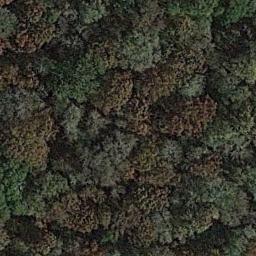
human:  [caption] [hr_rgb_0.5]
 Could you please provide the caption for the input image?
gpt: The forest is consist of yellow and green trees .

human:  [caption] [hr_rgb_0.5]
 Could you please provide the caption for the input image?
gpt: This is a dense forest .

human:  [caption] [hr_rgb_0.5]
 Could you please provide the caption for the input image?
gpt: Many trees with brown and yellow leaves are in a forest .

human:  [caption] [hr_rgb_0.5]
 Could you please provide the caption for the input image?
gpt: The forest has a lot of dense yellow trees and some green trees mixed with yellow trees .

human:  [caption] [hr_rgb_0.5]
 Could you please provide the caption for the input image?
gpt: There are many trees with yellow and green leaves in a forest .